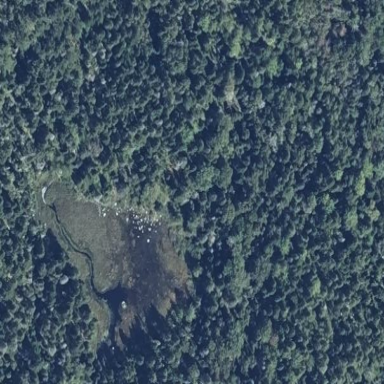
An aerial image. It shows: Wetland area.